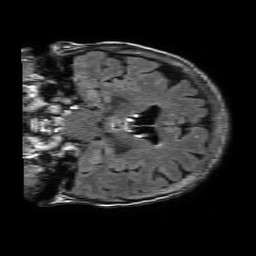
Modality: FLAIR
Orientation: coronal
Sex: female
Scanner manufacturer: philips
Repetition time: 11 s
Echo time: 0.125 s